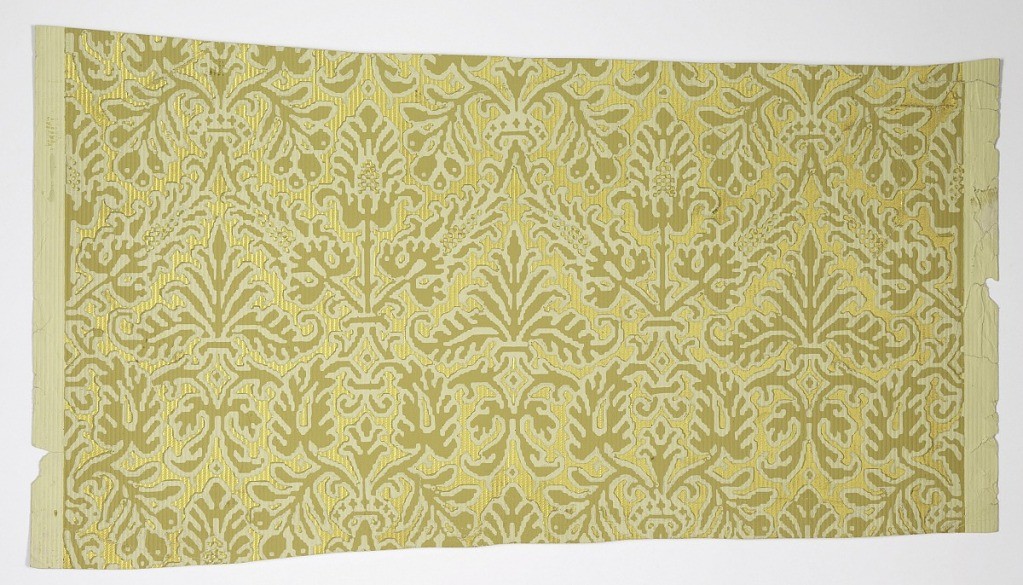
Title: Sidewall
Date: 1880–89
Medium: Block-printed on embossed paper
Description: Damask pattern in cream and beige over gold background on textured paper.